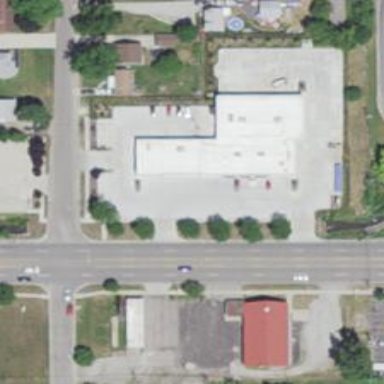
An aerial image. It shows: Healthcare clinic.